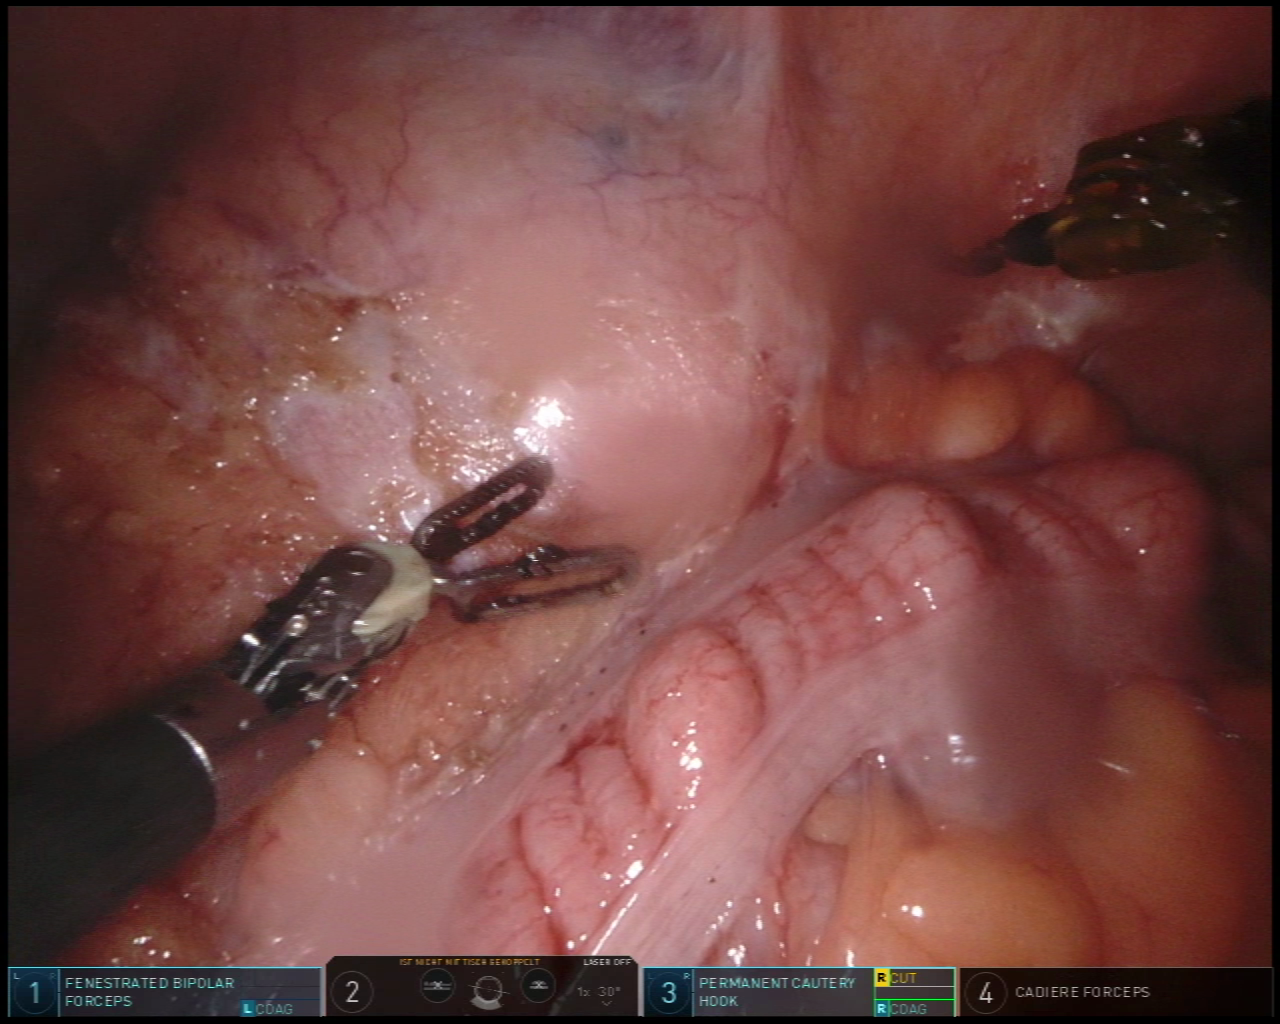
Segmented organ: colon
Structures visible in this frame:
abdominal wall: yes
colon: yes
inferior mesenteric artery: no
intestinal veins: no
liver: no
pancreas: no
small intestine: no
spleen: no
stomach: no
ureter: no
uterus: no
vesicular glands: no